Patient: sex F, age 58
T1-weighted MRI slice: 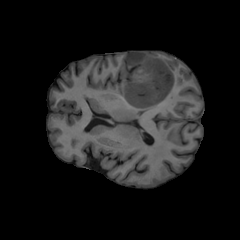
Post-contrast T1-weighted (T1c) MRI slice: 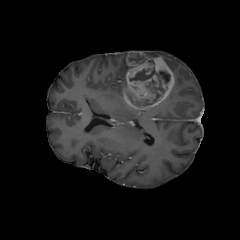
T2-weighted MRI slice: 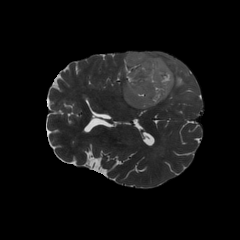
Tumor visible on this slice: yes
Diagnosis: Glioblastoma, IDH-wildtype
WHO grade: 4